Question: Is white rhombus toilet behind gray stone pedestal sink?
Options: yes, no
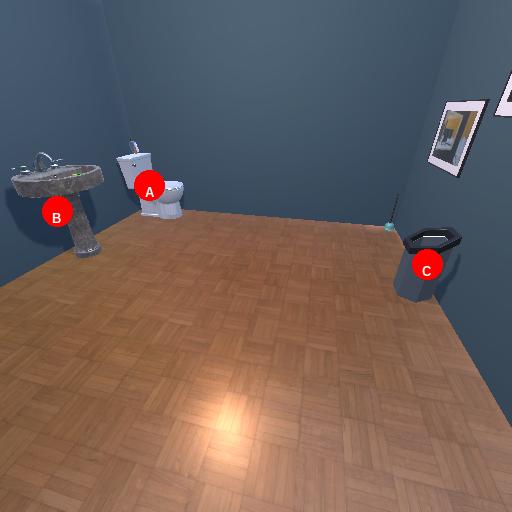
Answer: yes